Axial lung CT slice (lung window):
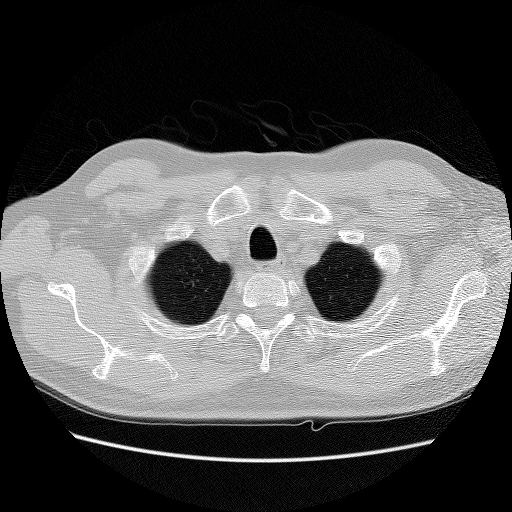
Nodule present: no